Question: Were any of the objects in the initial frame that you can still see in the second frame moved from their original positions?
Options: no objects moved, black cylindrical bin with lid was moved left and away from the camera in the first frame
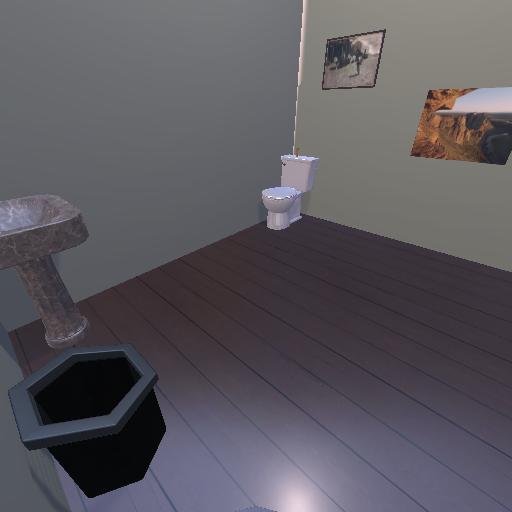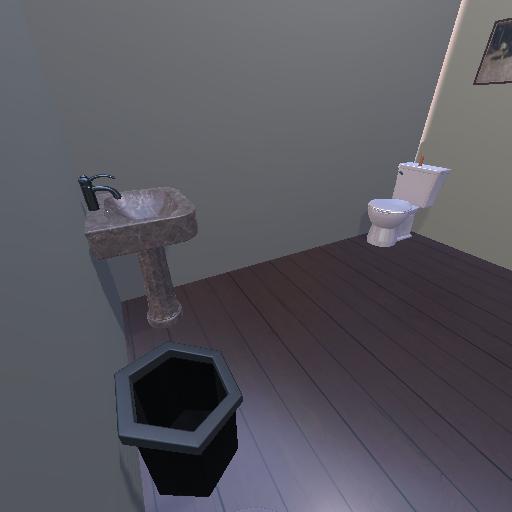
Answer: no objects moved